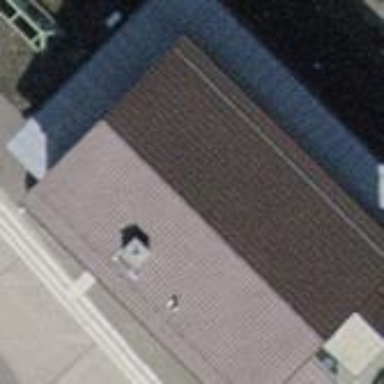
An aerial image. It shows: Train station building with gabled roof.